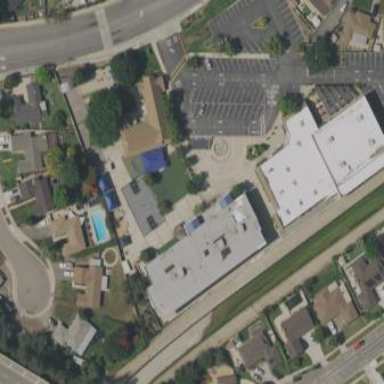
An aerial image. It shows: School building.